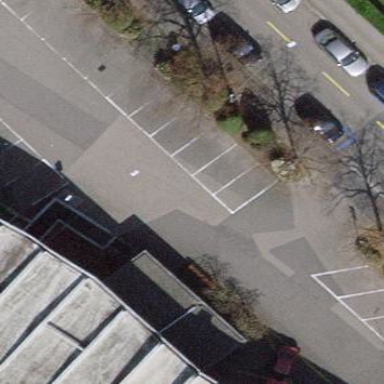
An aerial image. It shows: Parking area with surface.